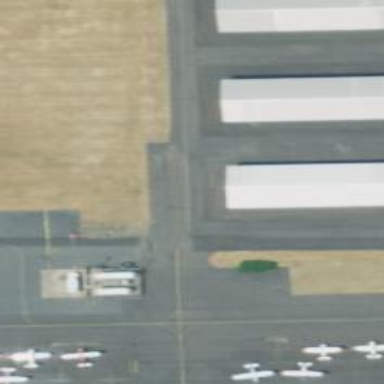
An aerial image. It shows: Image of helipad at airport.